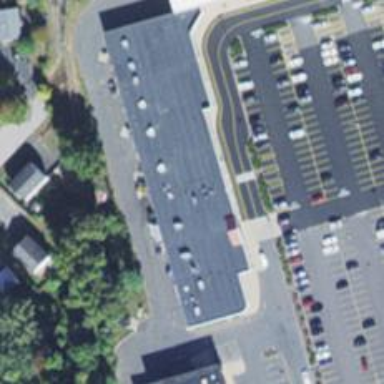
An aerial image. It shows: Supermarket.